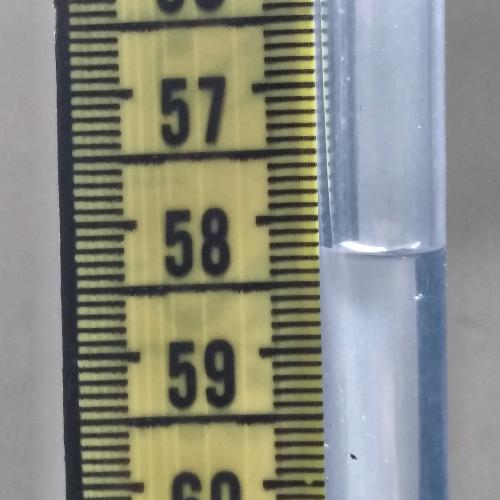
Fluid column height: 58.3 cm